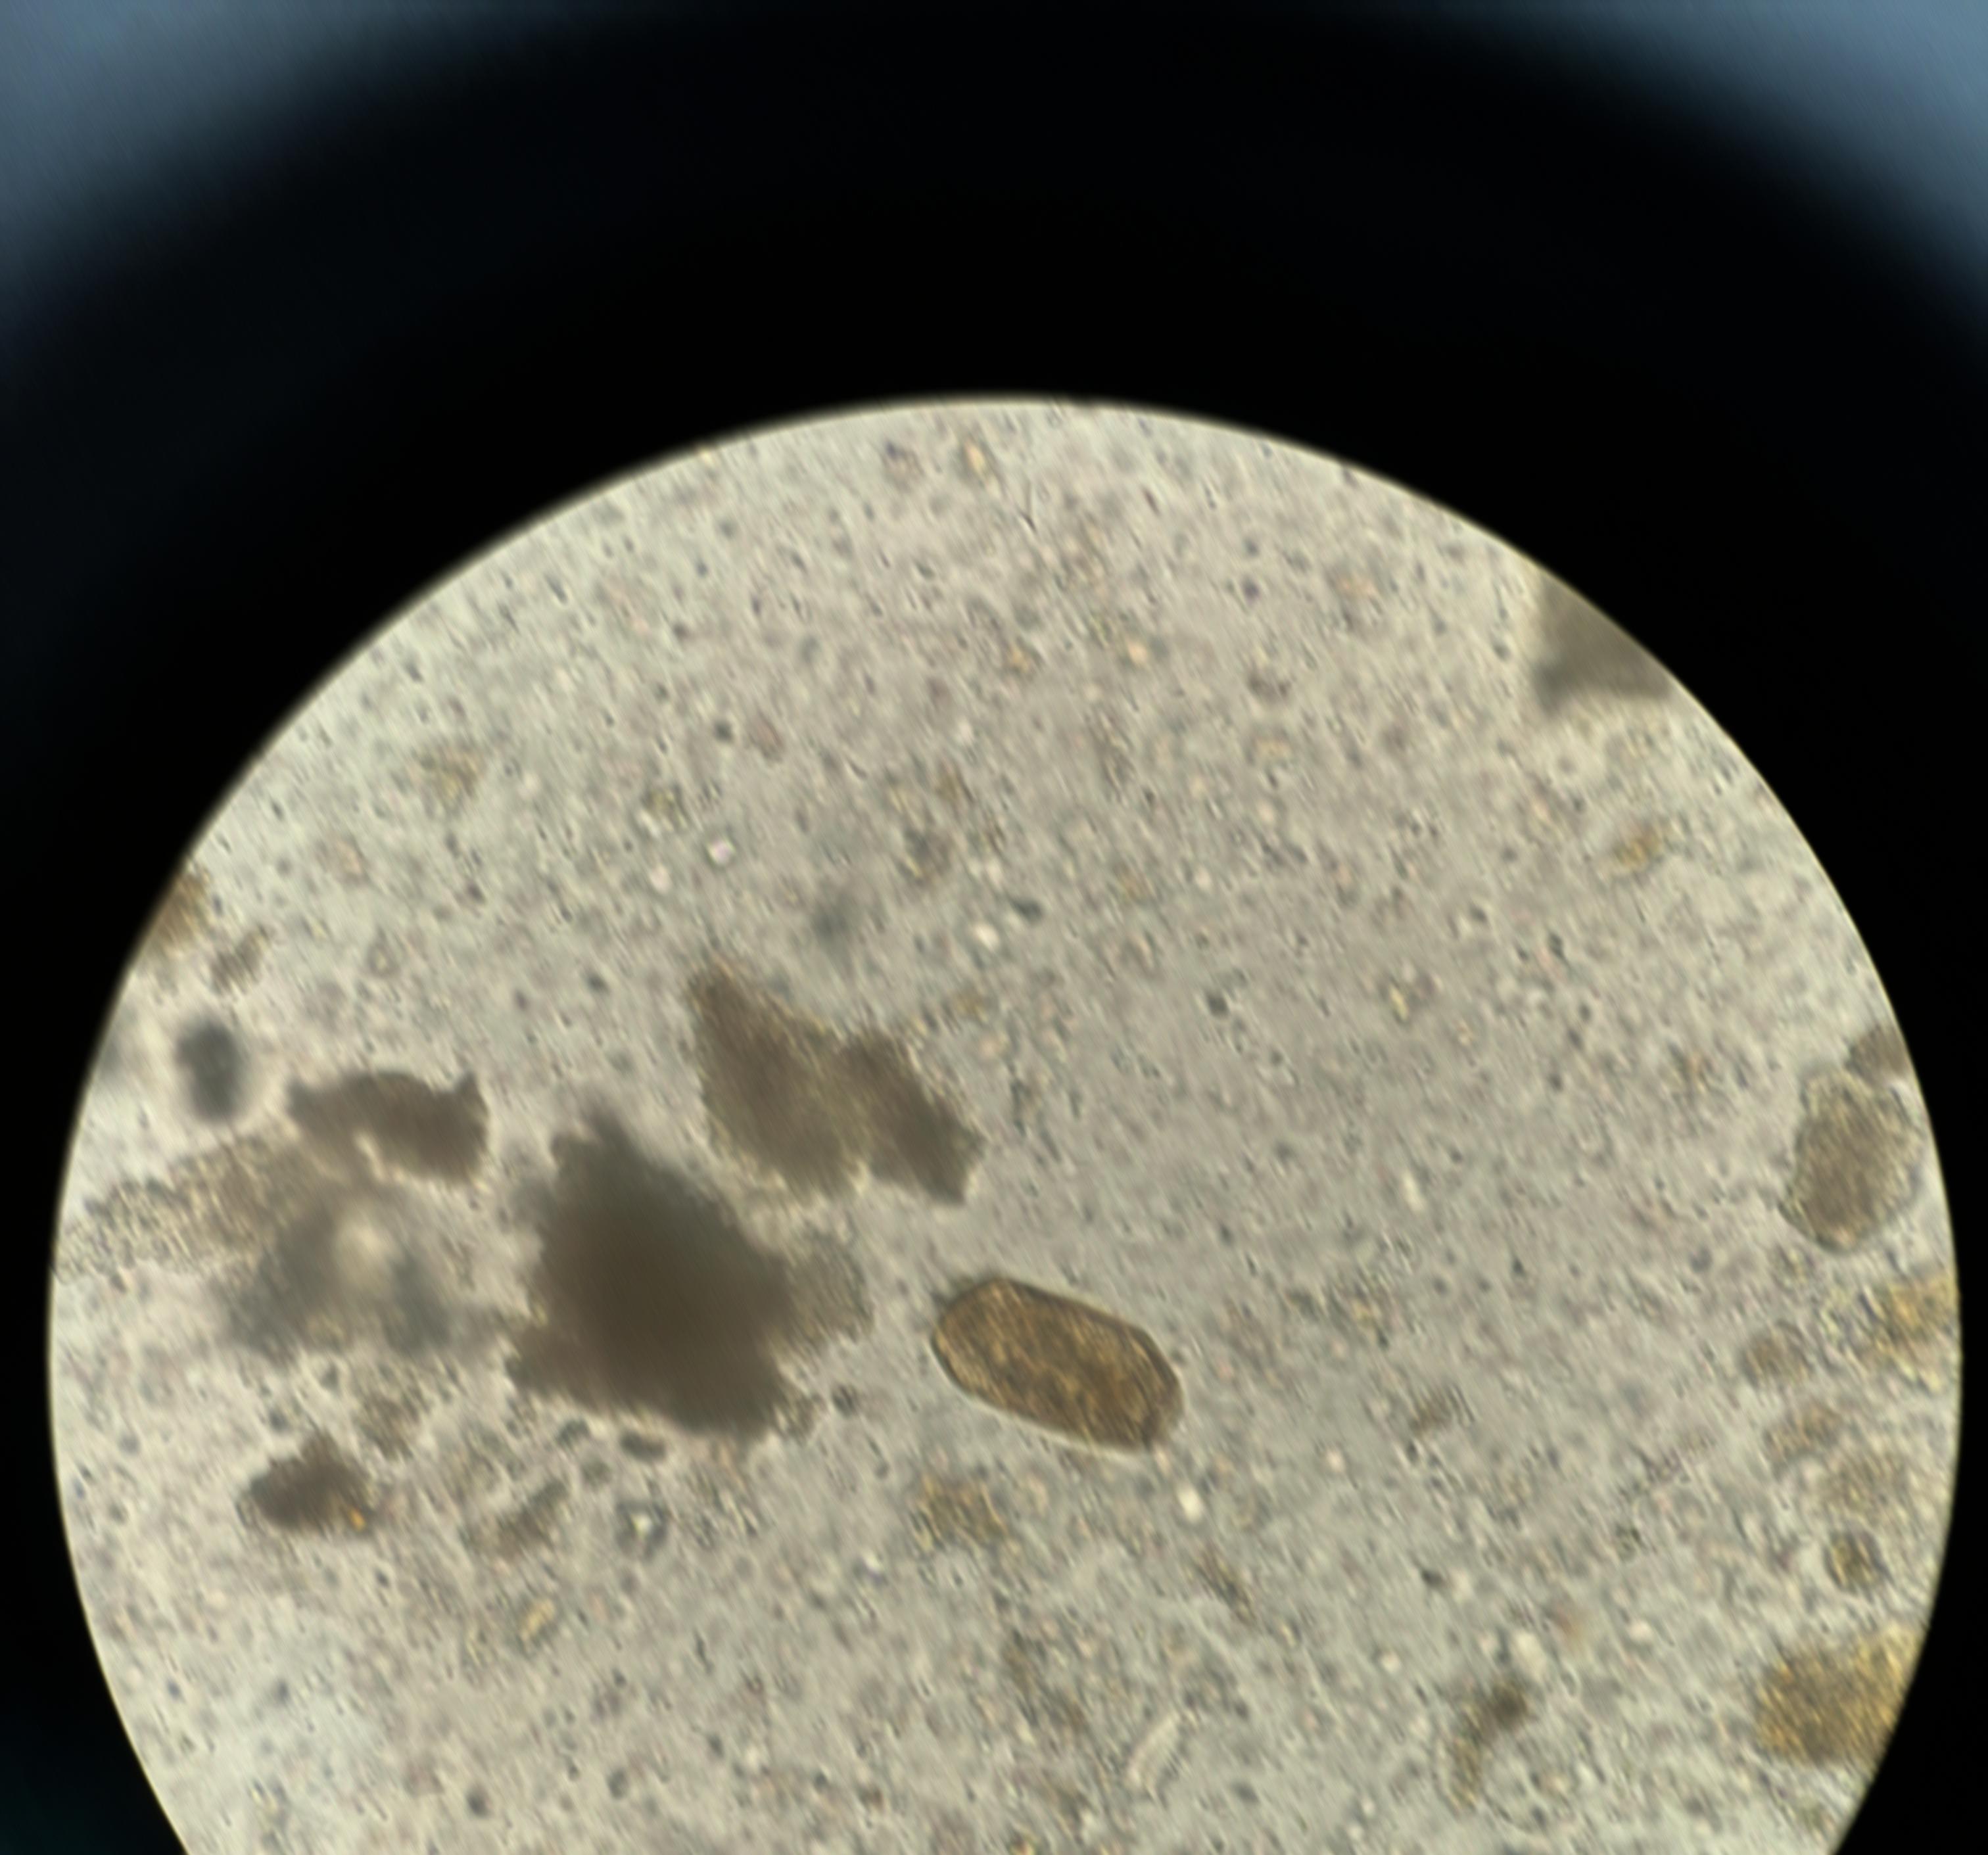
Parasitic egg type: Paragonimus spp